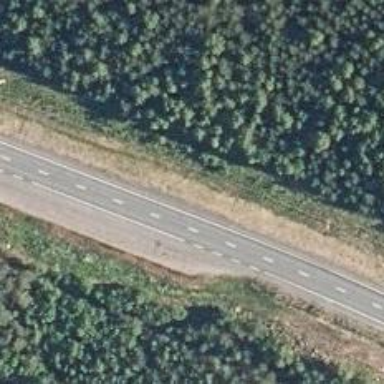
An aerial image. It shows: Asphalt road classified as trunk highway.